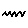
Label: zigzag